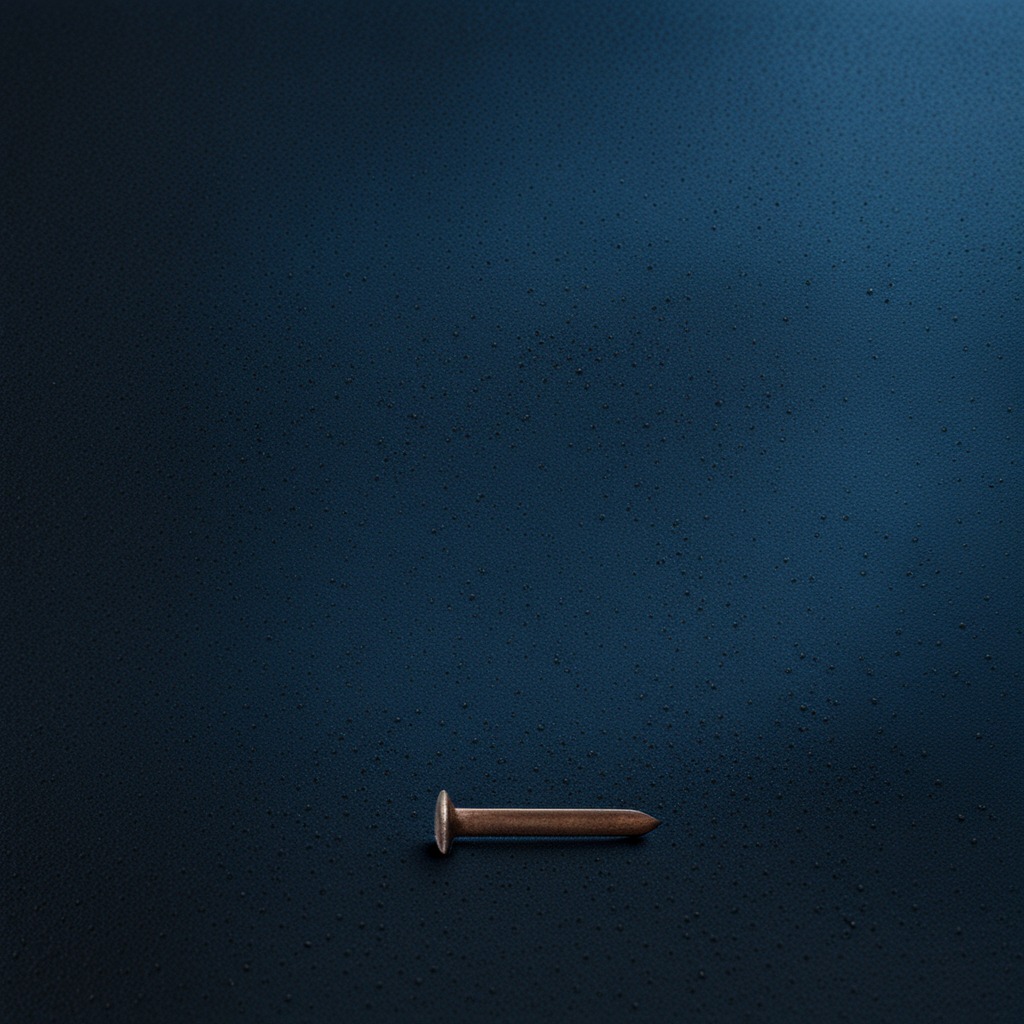
A nail is lying on a clean granite tabletop covered with a blue rubber mat inside a workshop at night dim ambient light soft shadows worn but beneath the mat